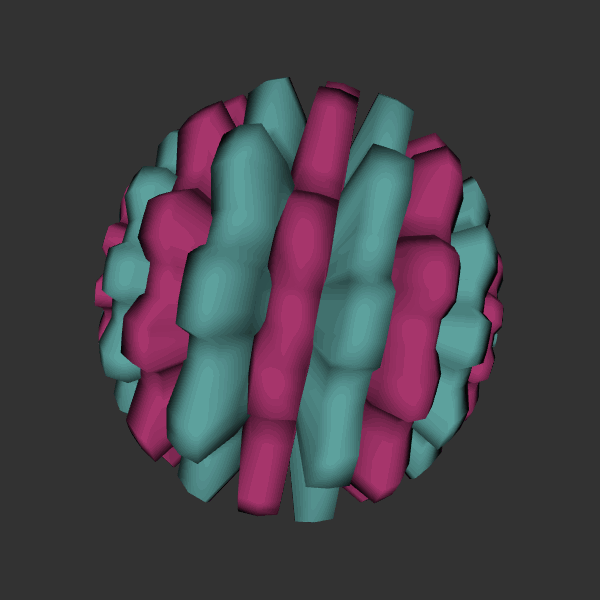
Background: dark